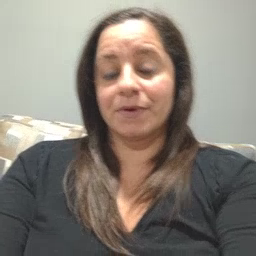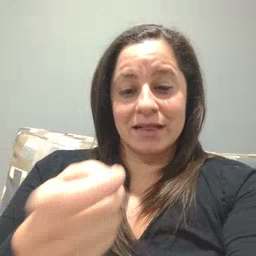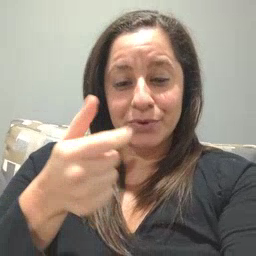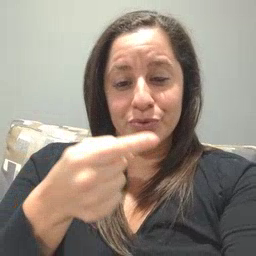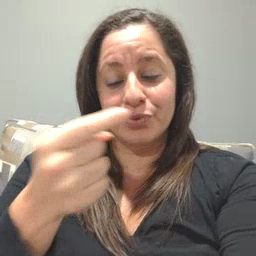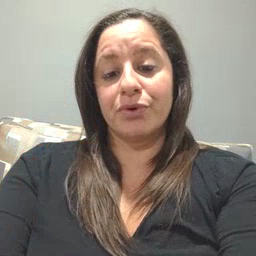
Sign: owie